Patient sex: M
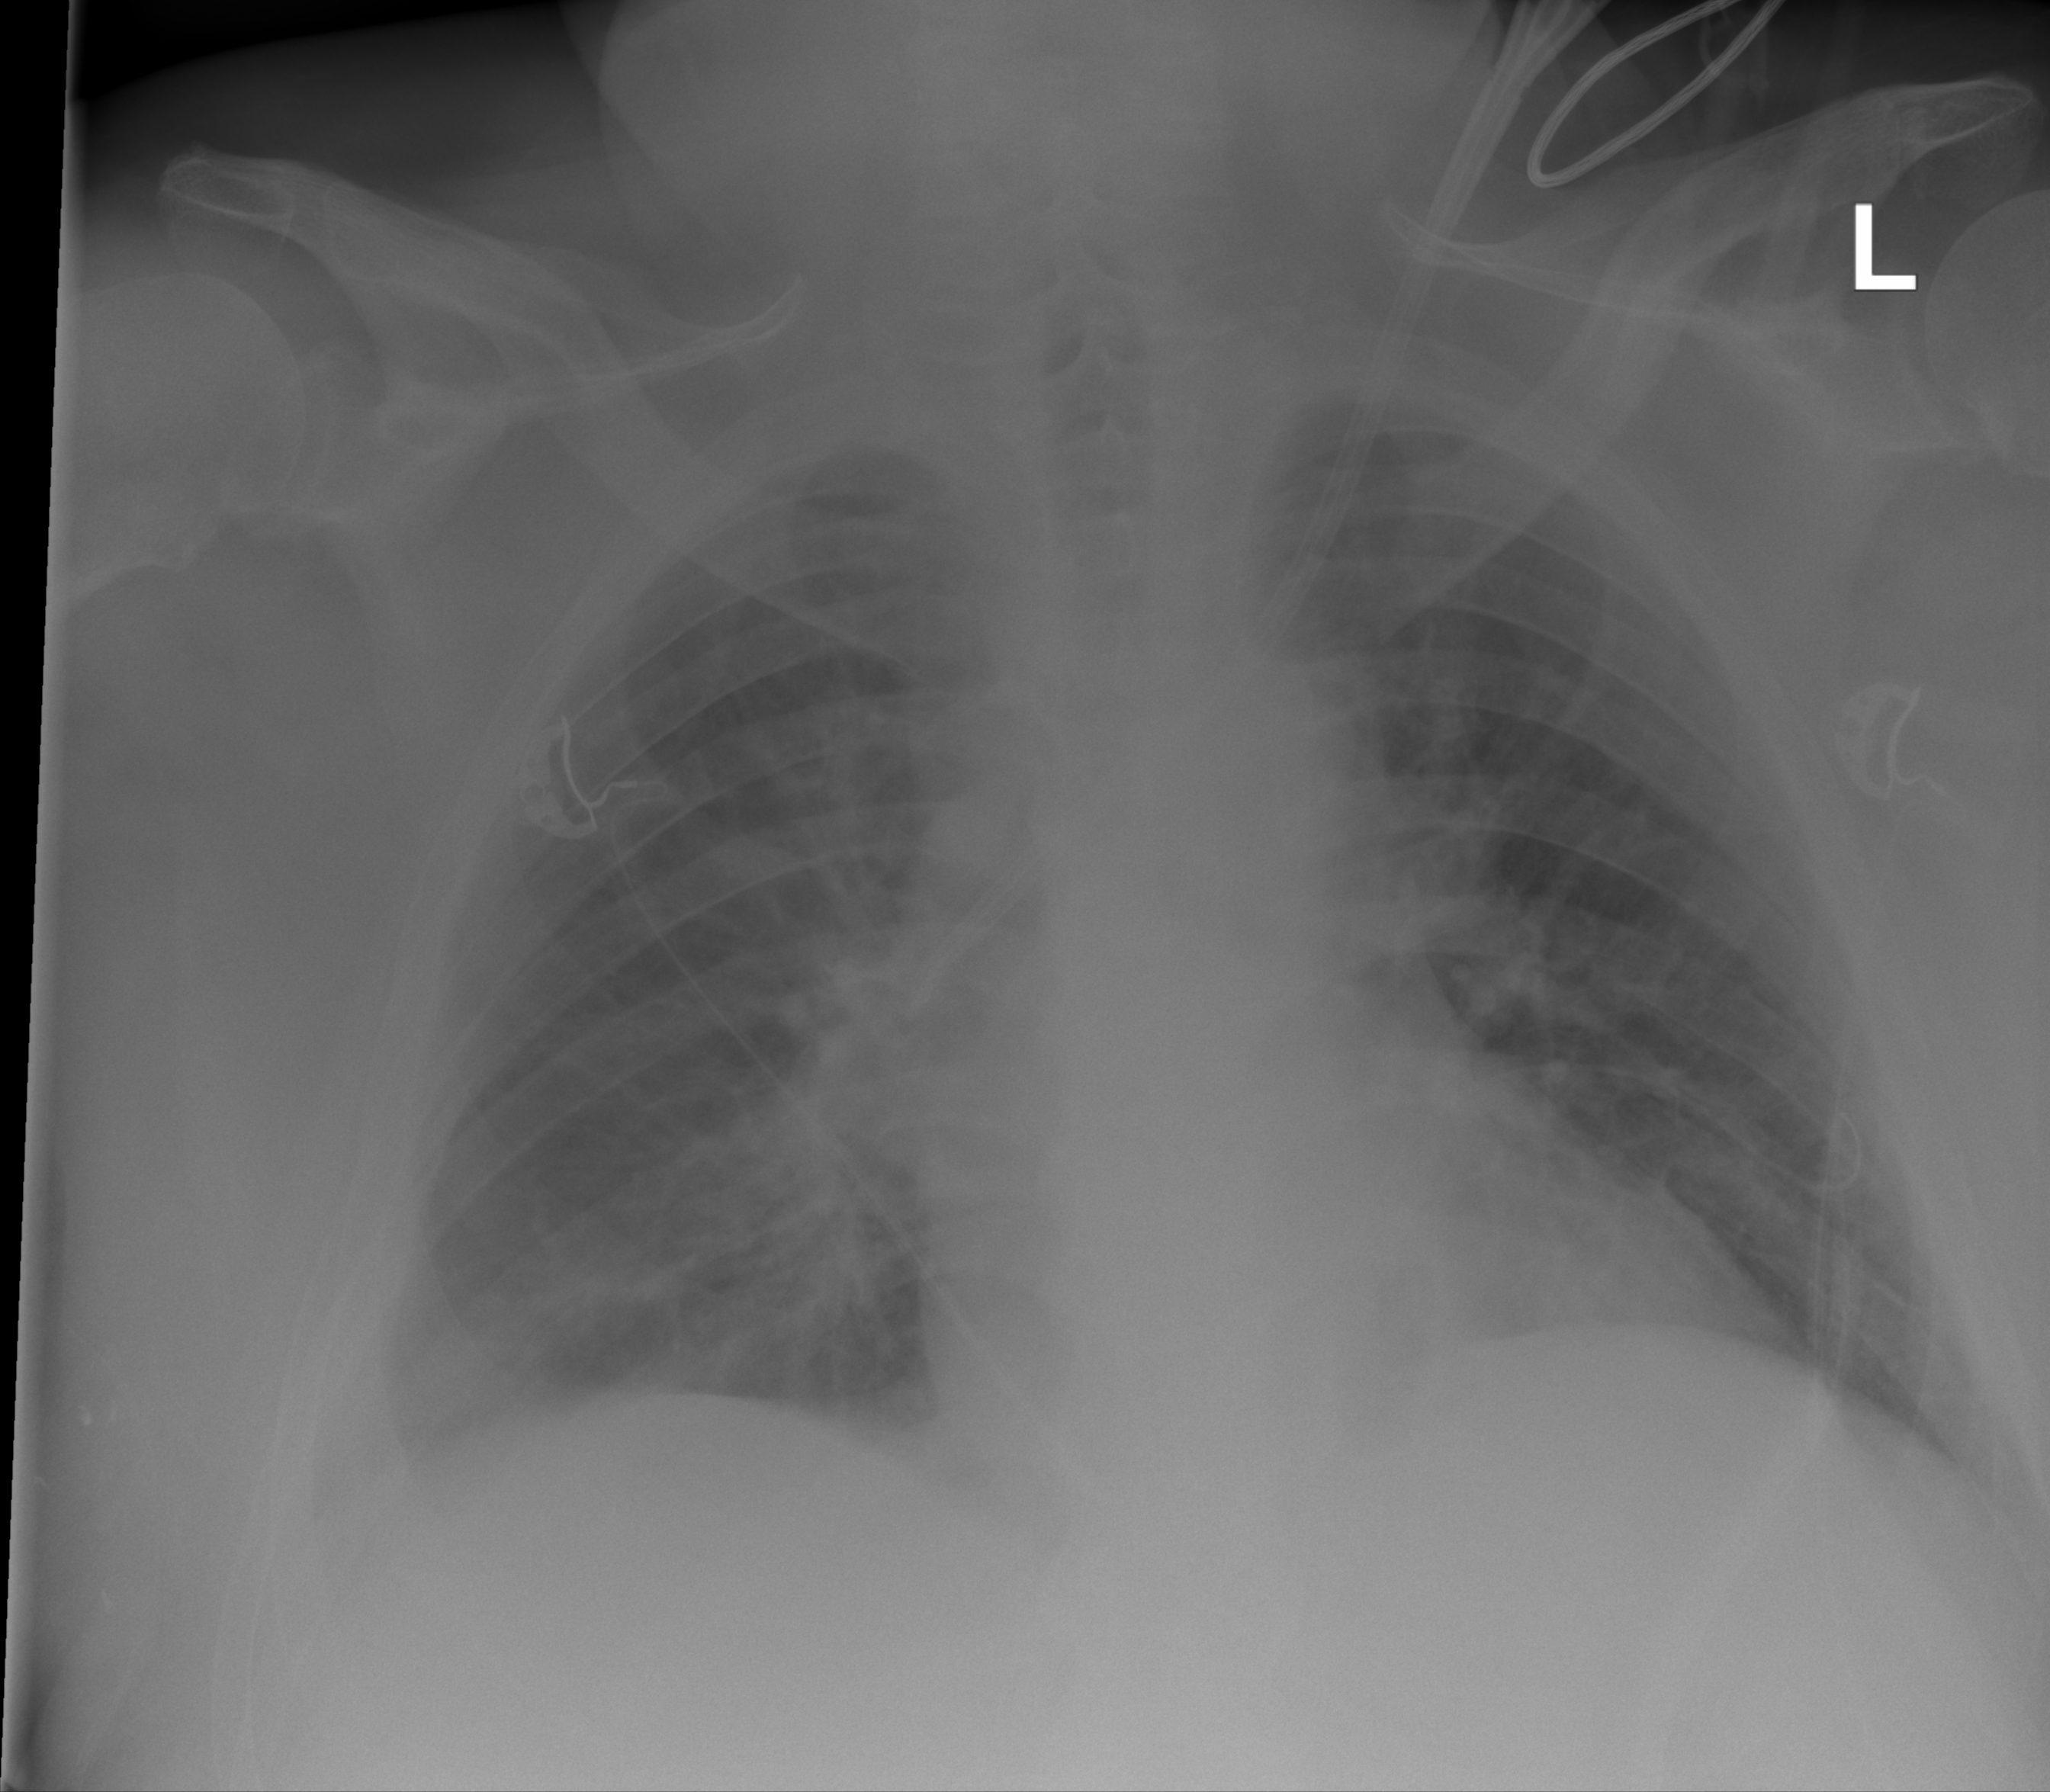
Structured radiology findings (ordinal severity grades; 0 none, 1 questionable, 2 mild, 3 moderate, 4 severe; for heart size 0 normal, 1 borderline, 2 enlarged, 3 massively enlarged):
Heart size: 0
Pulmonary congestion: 2
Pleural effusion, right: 2
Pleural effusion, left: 2
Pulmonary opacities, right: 2
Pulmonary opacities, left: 1
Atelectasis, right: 2
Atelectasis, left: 2